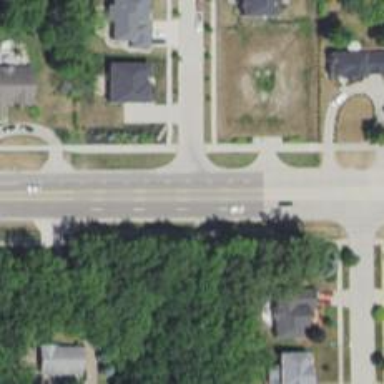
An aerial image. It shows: Secondary road with asphalt surface.